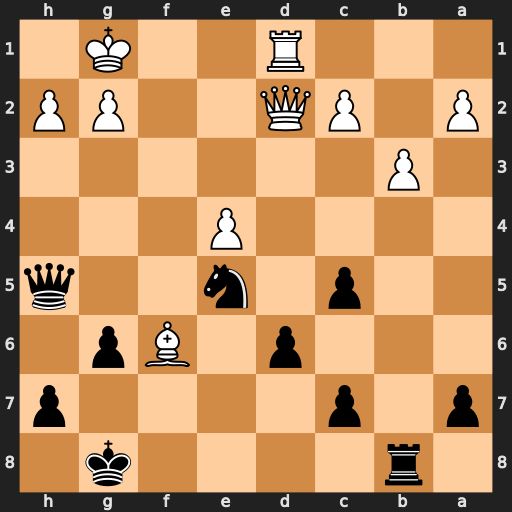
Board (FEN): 1r4k1/p1p4p/3p1Bp1/2p1n2q/4P3/1P6/P1PQ2PP/3R2K1
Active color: b
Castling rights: -
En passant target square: -
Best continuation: Ng4 h3 Nxf6